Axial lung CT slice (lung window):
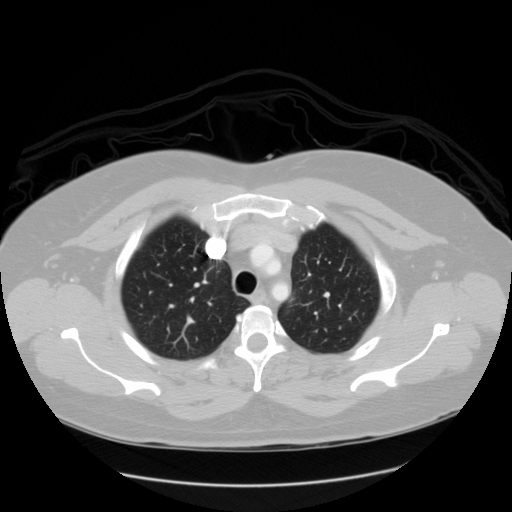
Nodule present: no